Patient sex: M
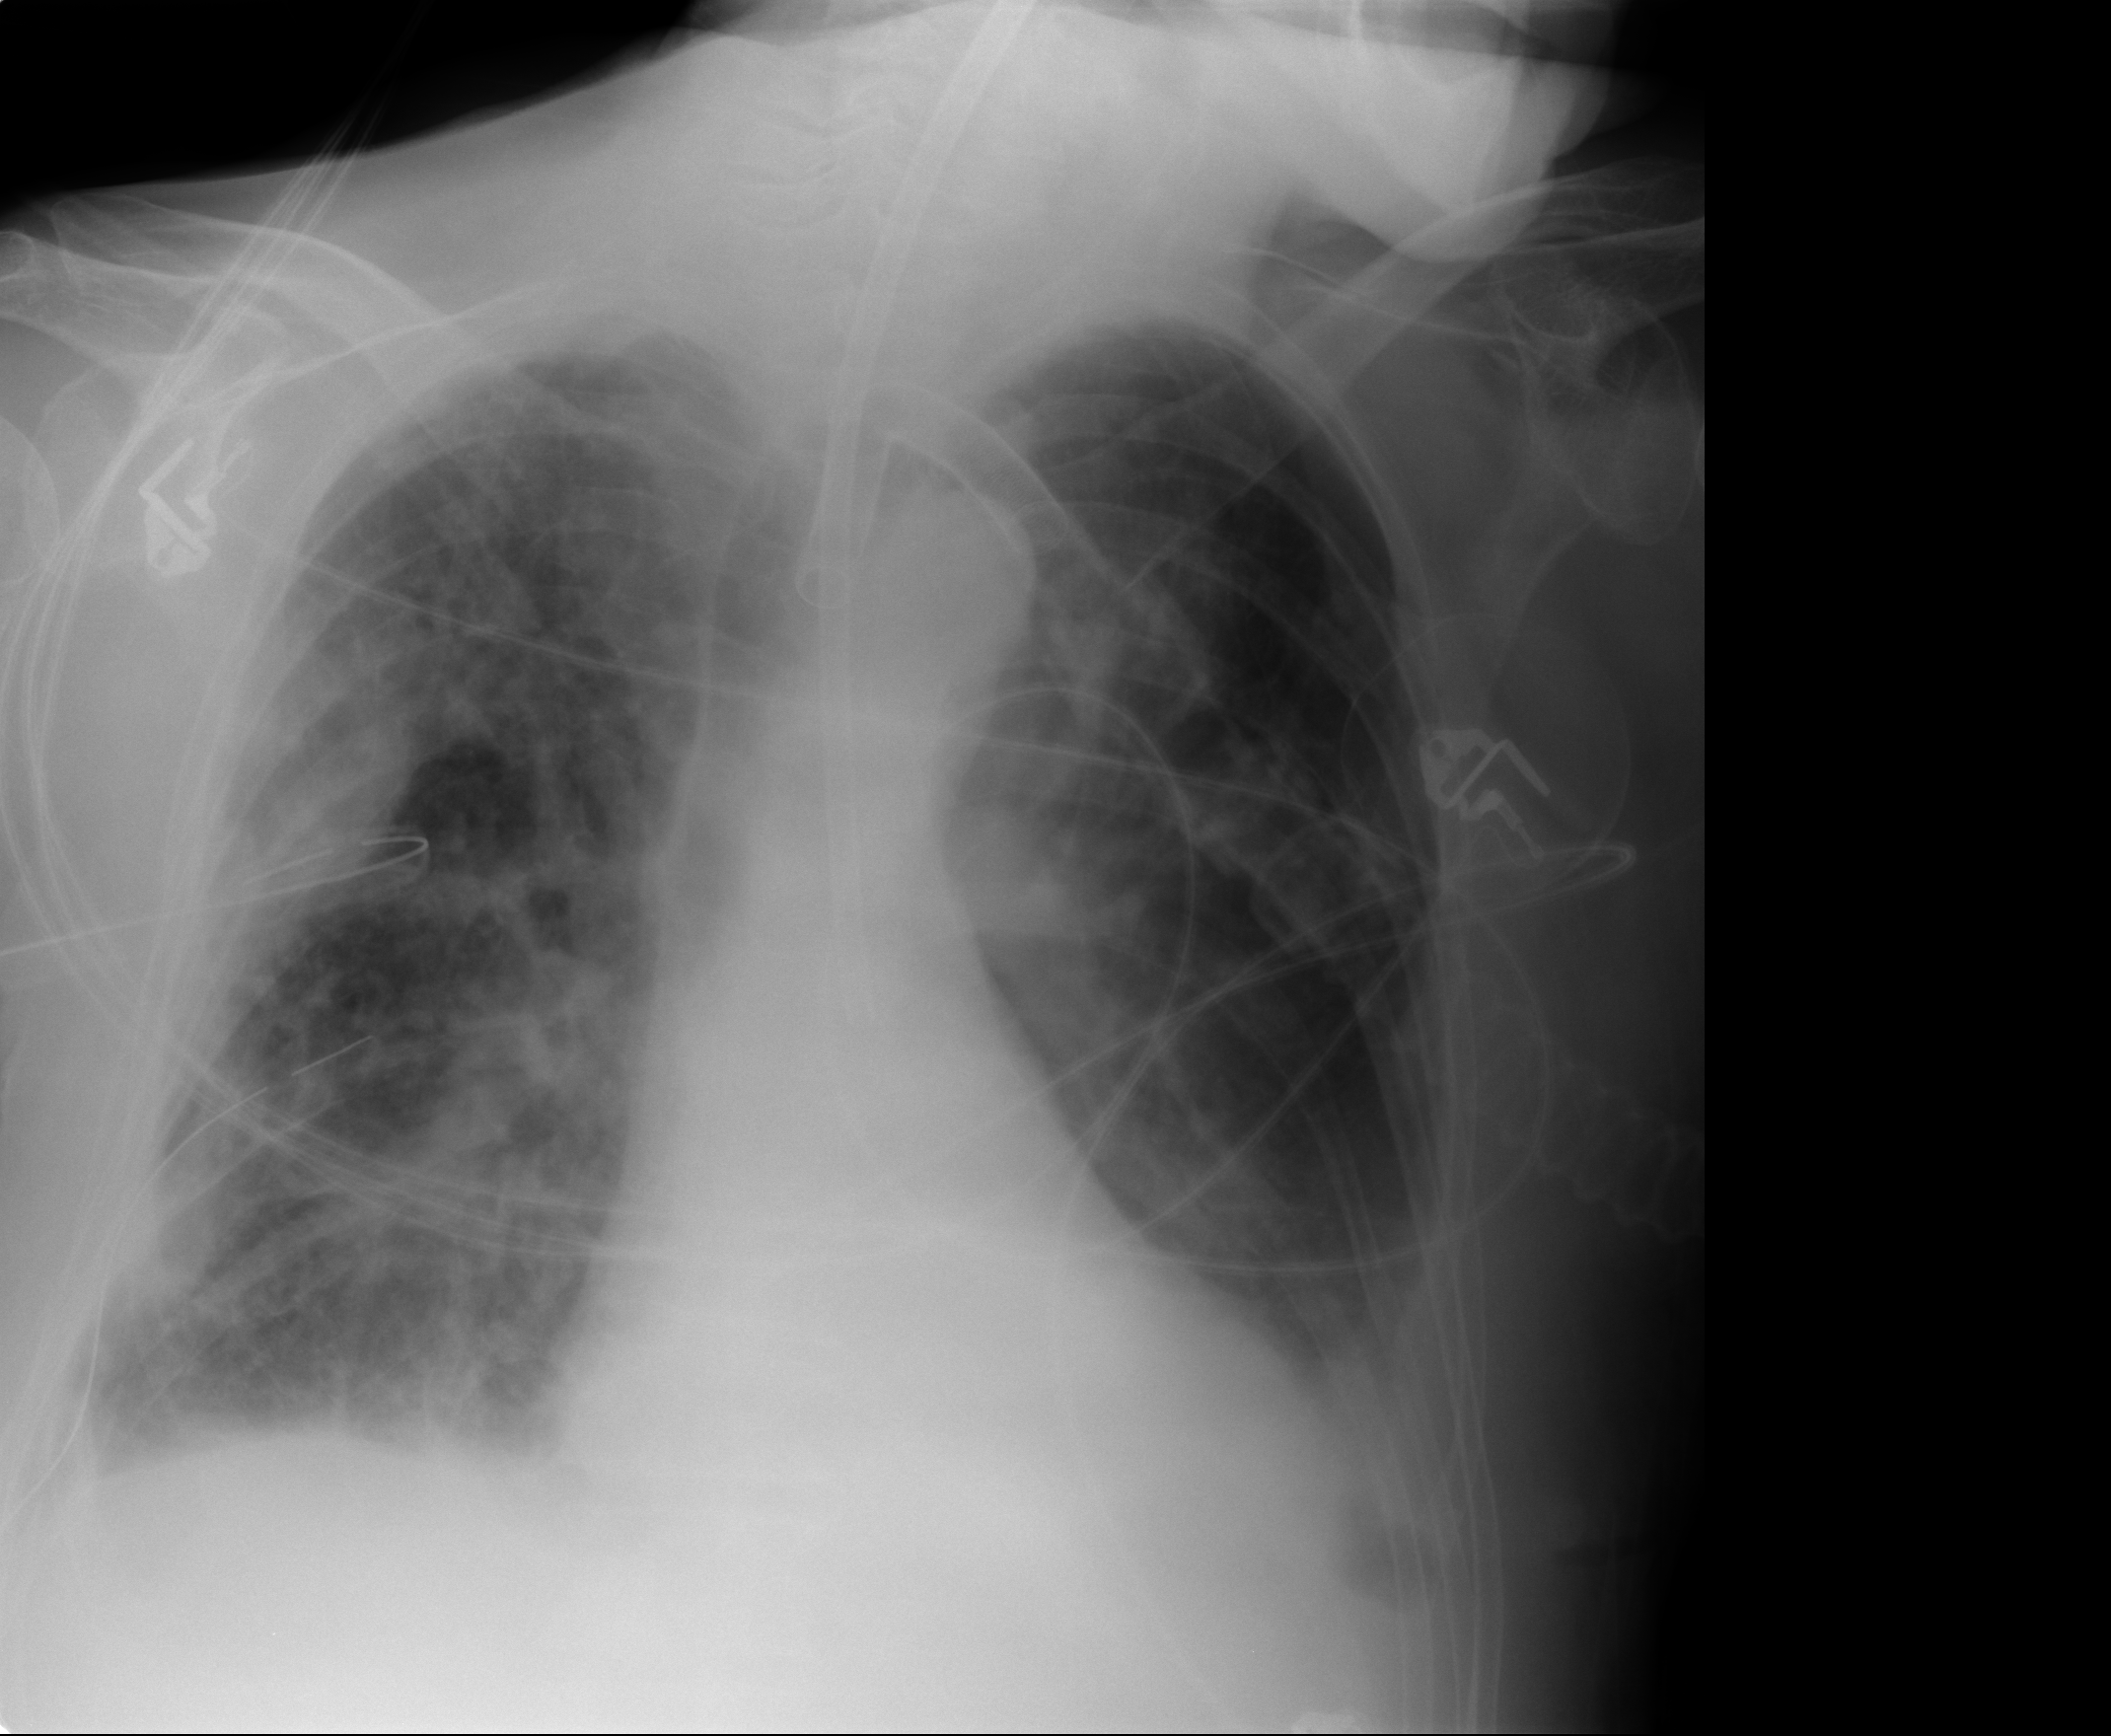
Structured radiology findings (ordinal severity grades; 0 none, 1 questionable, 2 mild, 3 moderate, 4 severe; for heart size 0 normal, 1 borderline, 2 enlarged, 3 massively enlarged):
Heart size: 0
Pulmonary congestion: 2
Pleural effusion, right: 1
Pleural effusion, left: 1
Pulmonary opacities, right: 3
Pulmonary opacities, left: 0
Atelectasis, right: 2
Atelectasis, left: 1